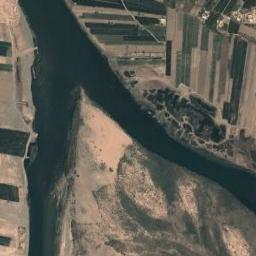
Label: river